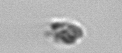
Label: detritus